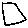
Label: square